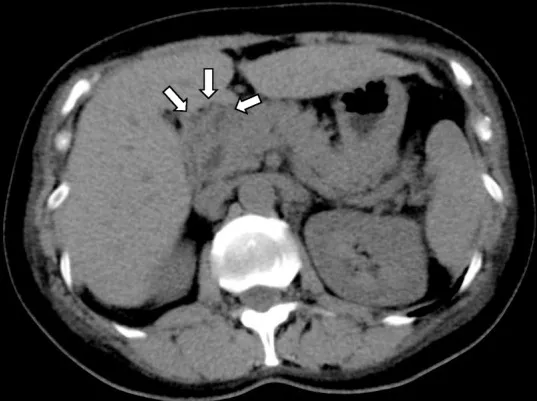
The CT image taken on Day 23 showing edematous changes around the head of pancreas (denoted by arrows). The finding is compatible with a diagnosis of acute pancreatitis.
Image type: radiology (ct)